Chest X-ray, PA view. Patient: 32 years old, sex F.
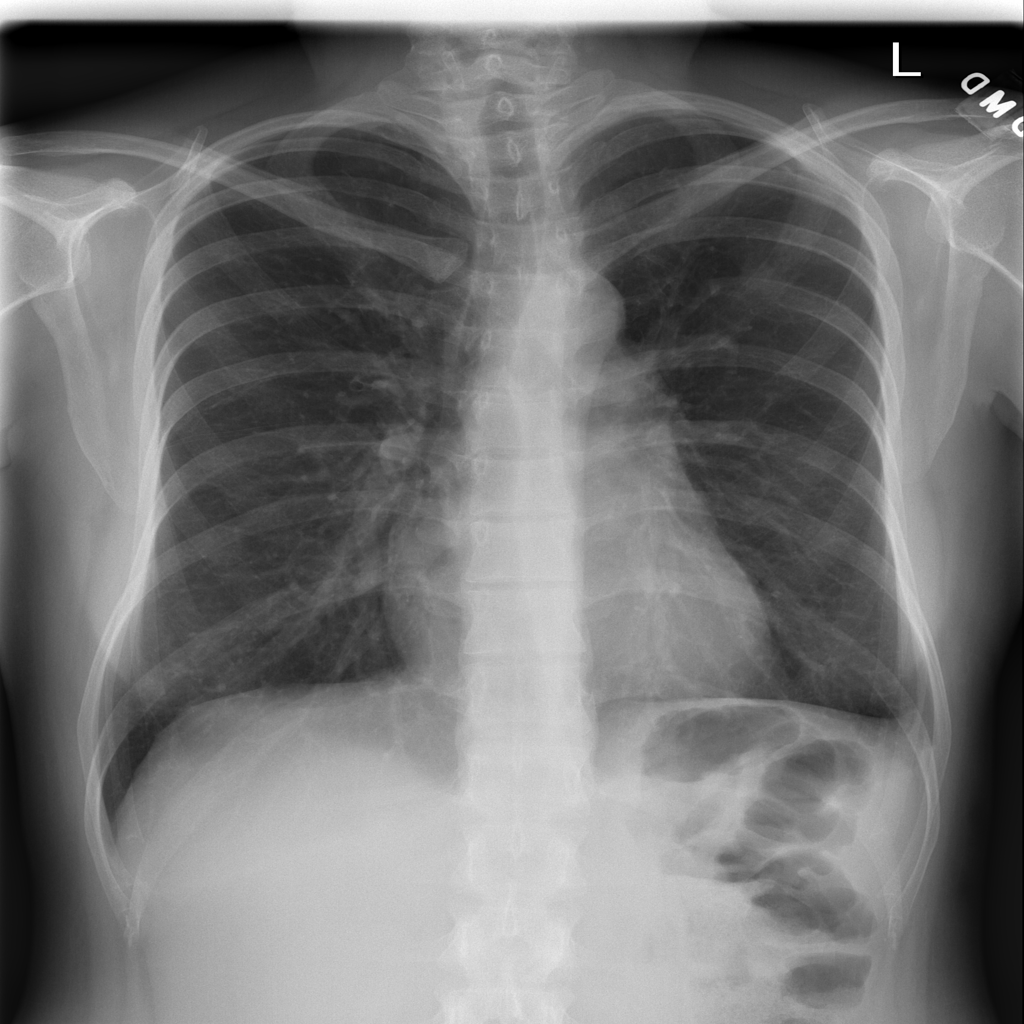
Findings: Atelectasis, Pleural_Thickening